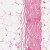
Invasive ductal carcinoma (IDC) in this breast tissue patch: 0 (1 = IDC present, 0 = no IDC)